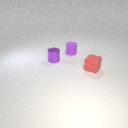
small red rubber cube to the right of small purple rubber cylinder